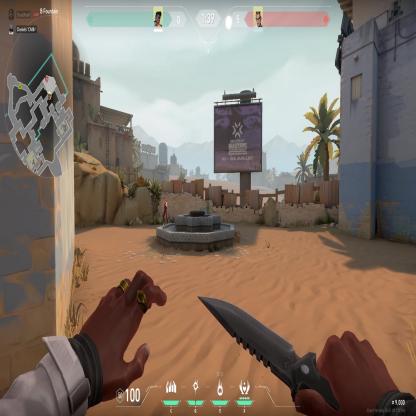
Label: enemy